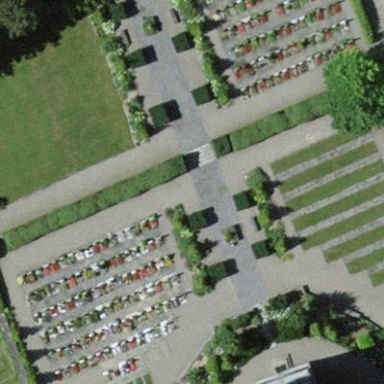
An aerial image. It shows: Cemetery.